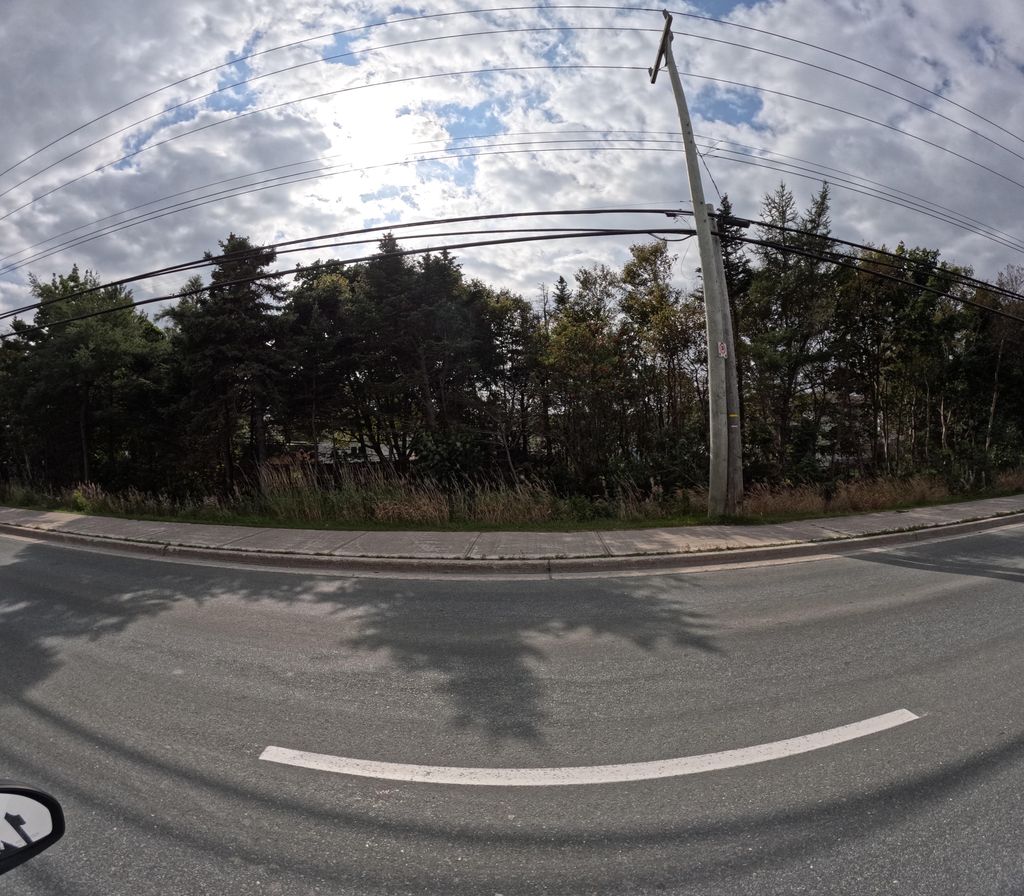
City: st_johns